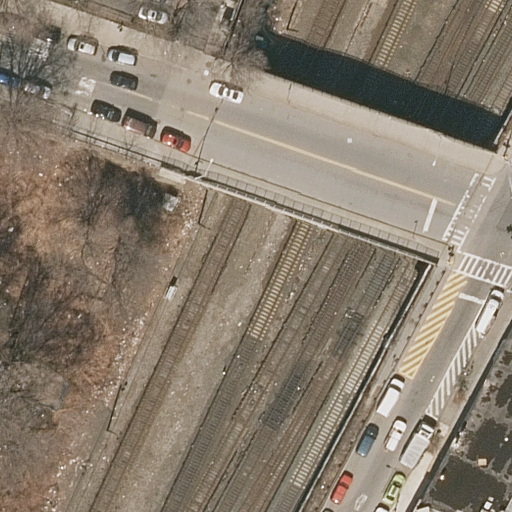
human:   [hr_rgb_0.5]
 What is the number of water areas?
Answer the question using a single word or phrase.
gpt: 0

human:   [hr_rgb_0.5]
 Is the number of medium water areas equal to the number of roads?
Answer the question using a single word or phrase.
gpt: no

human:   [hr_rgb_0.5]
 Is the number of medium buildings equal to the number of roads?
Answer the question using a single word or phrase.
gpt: no

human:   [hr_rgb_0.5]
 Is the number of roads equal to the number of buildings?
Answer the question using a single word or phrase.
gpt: no

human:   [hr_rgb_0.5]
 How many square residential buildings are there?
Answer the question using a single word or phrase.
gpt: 0

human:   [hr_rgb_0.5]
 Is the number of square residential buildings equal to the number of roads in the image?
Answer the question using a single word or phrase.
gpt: no

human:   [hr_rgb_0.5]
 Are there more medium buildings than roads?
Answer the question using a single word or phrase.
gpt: no

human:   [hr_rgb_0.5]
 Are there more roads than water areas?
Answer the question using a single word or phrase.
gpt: yes

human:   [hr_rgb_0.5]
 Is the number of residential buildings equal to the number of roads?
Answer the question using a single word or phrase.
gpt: no

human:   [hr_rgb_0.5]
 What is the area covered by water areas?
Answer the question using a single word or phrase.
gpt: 0m2

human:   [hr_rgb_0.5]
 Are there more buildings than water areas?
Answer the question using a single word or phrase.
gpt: yes

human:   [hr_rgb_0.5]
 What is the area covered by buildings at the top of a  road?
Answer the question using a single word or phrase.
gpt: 0m2

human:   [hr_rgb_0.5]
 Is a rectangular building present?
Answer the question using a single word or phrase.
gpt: yes

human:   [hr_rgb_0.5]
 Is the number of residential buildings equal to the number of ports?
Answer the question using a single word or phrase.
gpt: no

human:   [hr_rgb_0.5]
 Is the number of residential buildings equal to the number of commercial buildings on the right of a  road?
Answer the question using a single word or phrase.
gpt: no

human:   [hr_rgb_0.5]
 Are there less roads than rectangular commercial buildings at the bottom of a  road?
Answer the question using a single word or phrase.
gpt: no

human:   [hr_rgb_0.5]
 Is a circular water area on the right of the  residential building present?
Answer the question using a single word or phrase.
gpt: no

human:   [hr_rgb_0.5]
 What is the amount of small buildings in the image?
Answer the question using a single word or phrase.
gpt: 0

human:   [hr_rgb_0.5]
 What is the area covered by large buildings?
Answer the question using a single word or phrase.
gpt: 0m2

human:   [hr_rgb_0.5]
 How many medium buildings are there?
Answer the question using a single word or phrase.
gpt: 1

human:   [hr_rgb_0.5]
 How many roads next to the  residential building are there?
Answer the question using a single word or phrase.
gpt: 6

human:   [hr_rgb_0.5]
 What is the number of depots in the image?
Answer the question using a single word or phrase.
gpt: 0

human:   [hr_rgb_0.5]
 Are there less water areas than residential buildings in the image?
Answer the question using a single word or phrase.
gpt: yes

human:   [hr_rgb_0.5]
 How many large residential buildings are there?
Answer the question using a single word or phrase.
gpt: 0

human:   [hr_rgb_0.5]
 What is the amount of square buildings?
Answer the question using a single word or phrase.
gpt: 0

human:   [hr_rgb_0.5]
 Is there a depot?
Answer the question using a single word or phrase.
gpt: no

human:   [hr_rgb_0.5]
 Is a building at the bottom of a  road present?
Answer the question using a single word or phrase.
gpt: yes

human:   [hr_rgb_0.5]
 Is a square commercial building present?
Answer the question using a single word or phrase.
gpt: no

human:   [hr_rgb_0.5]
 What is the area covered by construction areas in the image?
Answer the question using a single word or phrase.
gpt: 0m2

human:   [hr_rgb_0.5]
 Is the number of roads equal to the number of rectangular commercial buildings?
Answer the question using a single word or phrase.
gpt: no

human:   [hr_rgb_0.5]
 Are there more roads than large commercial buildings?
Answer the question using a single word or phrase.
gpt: yes

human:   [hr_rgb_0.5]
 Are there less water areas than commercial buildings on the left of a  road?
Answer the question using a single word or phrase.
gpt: no

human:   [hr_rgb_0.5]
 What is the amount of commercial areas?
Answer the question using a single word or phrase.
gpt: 0

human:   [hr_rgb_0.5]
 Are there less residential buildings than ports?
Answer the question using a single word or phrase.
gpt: no

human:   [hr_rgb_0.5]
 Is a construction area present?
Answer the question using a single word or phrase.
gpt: no

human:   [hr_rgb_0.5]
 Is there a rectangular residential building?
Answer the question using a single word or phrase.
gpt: yes